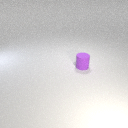
small purple rubber cylinder